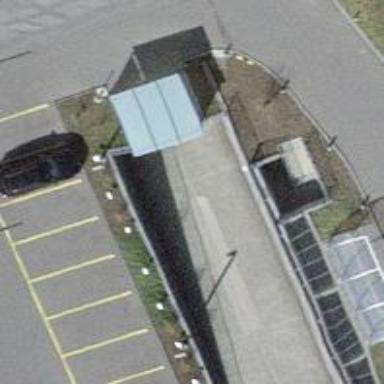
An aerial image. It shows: Parking entrance.